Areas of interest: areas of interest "Home Appliance and Electronics Store"
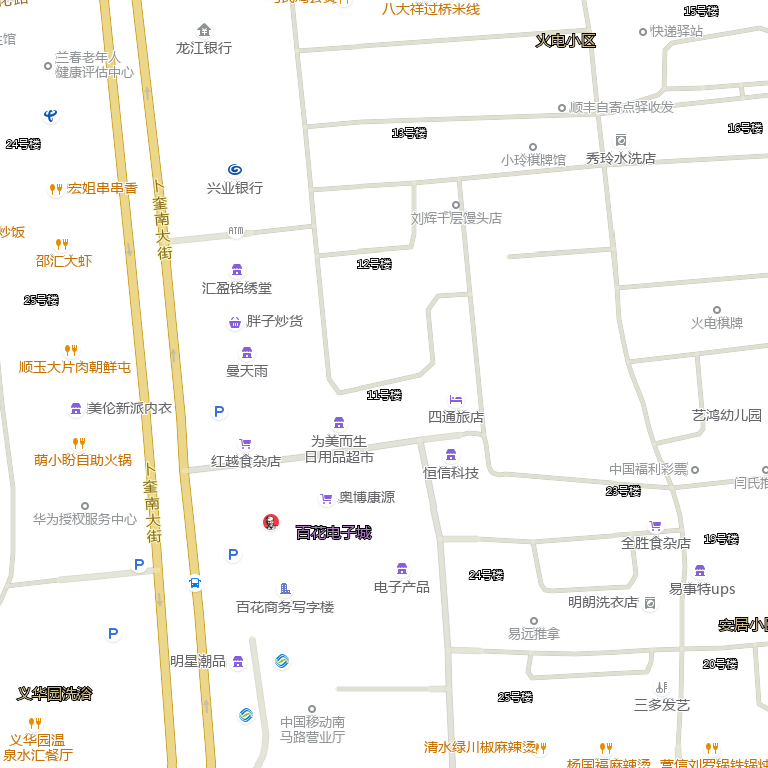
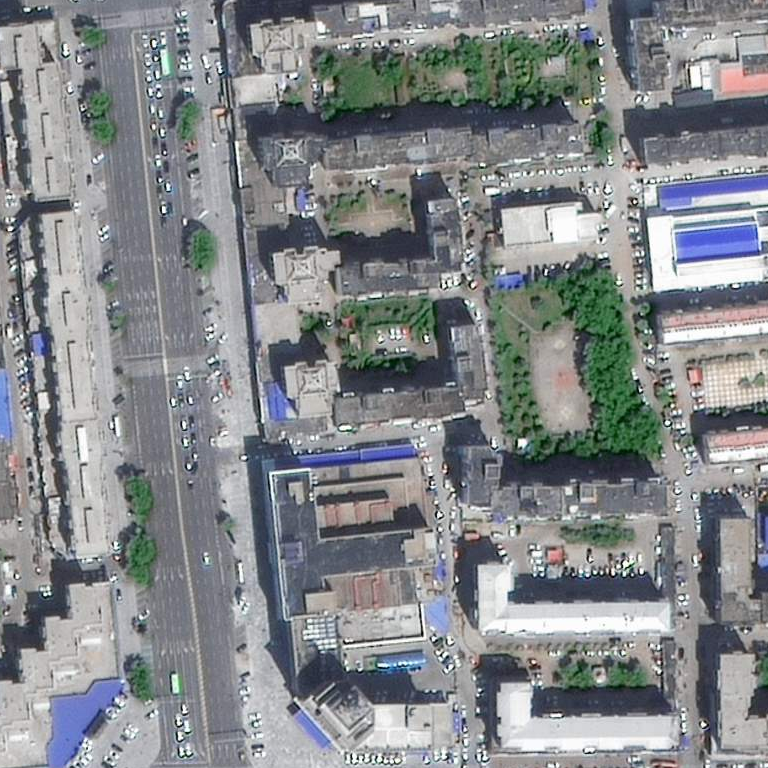